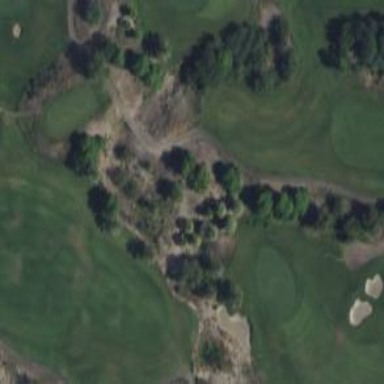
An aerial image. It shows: Golf course feature - water hazard.